Interaction volume radius: 5 \u00c5
Interaction volume height: 15 \u00c5
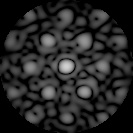
Disorder parameter: 0.4945